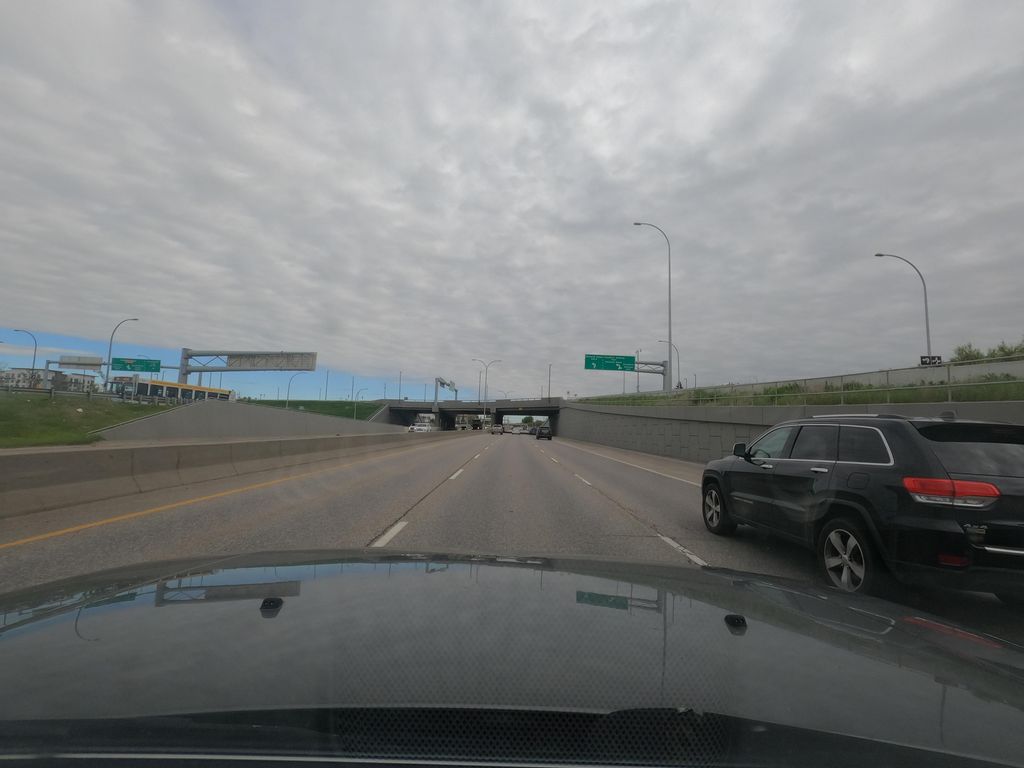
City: calgary